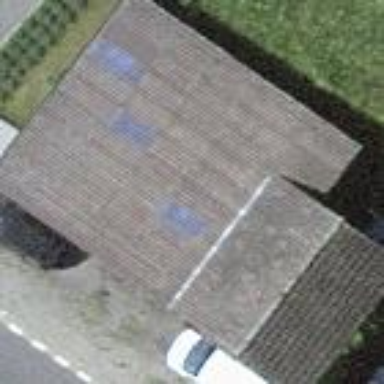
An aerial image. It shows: Garage.